Question: I am trying to calculate some values and adding them to another table.
So I have booking, treatment and invoice. the user books some treatments and then the booking session generates the invoice. I already iserted the invoice insert statements manually, just trying to populate the calculated values in accordance to the number of booking sessions. ps. the treatment price are in the treatment table.
'''
SQL> SELECT * FROM INVOICE;
INV_ID|INV_DATETIME |INV_SUBTOTAL|INV_DISCOUNT| INV_TOTAL
----------|------------------------------|------------|------------|-----------
100|14-NOV-12 09.40.06.918000 | $.00| $.00| $.00
101|18-MAR-12 10.03.00.000000 | $.00| $.00| $.00
102|18-MAR-12 10.15.00.000000 | $.00| $.00| $.00
103|18-MAR-12 10.55.00.000000 | $.00| $.00| $.00
104|18-MAR-12 10.38.00.000000 | $.00| $.00| $.00
105|12-JUN-12 15.15.00.000000 | $.00| $.00| $.00
106|06-AUG-12 12.13.00.000000 | $.00| $.00| $.00
107|04-MAY-12 09.15.00.000000 | $.00| $.00| $.00
108|29-NOV-12 13.16.00.000000 | $.00| $.00| $.00
109|18-MAR-12 10.37.00.000000 | $.00| $.00| $.00
110|21-MAR-12 11.26.00.000000 | $.00| $.00| $.00
111|24-APR-12 11.16.00.000000 | $.00| $.00| $.00
112|12-MAY-12 10.27.00.000000 | $.00| $.00| $.00
113|21-MAY-12 13.33.00.000000 | $.00| $.00| $.00
114|18-JAN-12 12.17.00.000000 | $.00| $.00| $.00
115|20-JUN-12 11.18.00.000000 | $.00| $.00| $.00
116|09-JUN-12 10.14.00.000000 | $.00| $.00| $.00
'''
So i am using the following sql query to calculate the subtotal price for an invoice as many booking sessions can be booked at once, these will appear in the same invoice *..1
'''
SQL> COLUMN total FORMAT $99,999.99
SQL> SELECT IV.INV_ID, SUM(TR.TR_PRICE) as Total
2 FROM BOOKING_SESSION BS, TREATMENT TR, INVOICE IV
3 WHERE BS.INV_ID = IV.INV_ID
4 AND BS.BK_TREATMENT = TR.TR_ID
5 GROUP BY IV.INV_ID
6 ORDER BY BS.INV_ID ASC;
INV_ID| TOTAL
----------|-----------
100| $605.00
101| $45.00
102| $70.00
103| $65.00
104| $50.00
105| $25.00
106| $25.00
107| $25.00
108| $25.00
109| $50.00
110| $25.00
111| $50.00
112| $15.00
113| $15.00
114| $25.00
115| $25.00
116| $25.00
'''
Now i want to grab each value and add it to the 'INV_SUBTOTAL'
I tried doing the following but doesnt seem to work.
'''
CREATE OR REPLACE TRIGGER INV_SUBTOTAL
BEFORE INSERT OR UPDATE ON BOOKING_SESSION
FOR EACH ROW
BEGIN
SELECT
(SELECT SUM(TR.TR_PRICE) FROM BOOKING_SESSION BS, TREATMENT TR, INVOICE IV WHERE BS.INV_ID = IV.INV_ID AND BS.BK_TREATMENT = TR.TR_ID)
INTO :NEW.INV_SUBTOTAL
FROM DUAL;
END;
/
'''
Warning: Trigger created with compilation errors.
'''
SQL> SHOW ERROR
Errors for TRIGGER INV_SUBTOTAL:
LINE/COL|ERROR
--------|-----------------------------------------------------------------
4/12 |PLS-00049: bad bind variable 'NEW.INV_SUBTOTAL'
SQL>
'''
Perhaps i am doing it wrong T_T
Here is the data for relating tables;
'''
SQL> select * from treatment;
TR_ID|TR_NAME |TR_SPECIALIST| TR_PRICE
----------|--------------------|-------------|-----------
1|Hair removal | 1| $25.00
2|Hair styling | 1| $50.00
3|Nails | 1| $15.00
4|Botox | 1| $30.00
5|Make up | 5| $35.00
6|Reflexology | 3| $25.00
7|Massage therapy | 3| $25.00
8|Facial care | 4| $25.00
9|Weight loss | 2| $40.00
10|Consultation | 2| $20.00
10 rows selected.
SQL> select * from booking_session
2 where inv_id > 100;
BK_ID|BK_DATE | BK_BOOKER|BK_CUSTOMER|BK_TREATMENT|START_SESSION |END_SESSION |STAFFAPPOINTED| BK_ROOM| INV_ID
----------|------------------------------|----------|-----------|------------|------------------------------|------------------------------|--------------|----------|----------
4|18-MAR-12 10.35.00.000000 | 1| 4| 10|20-MAR-12 12.00.00.000000 |20-MAR-12 13.00.00.000000 | 1| 4| 109
5|18-MAR-12 10.36.00.000000 | 1| 4| 4|21-MAR-12 11.00.00.000000 |20-MAR-12 12.00.00.000000 | 1| 5| 109
6|18-MAR-12 10.50.00.000000 | 5| 5| 2|20-MAR-12 11.00.00.000000 |20-MAR-12 12.00.00.000000 | 5| 6| 103
11|18-MAR-12 10.09.00.000000 | 10| 10| 10|20-MAR-12 11.00.00.000000 |20-MAR-12 12.00.00.000000 | 10| 10| 102
12|18-MAR-12 10.12.00.000000 | 10| 10| 6|22-MAR-12 11.00.00.000000 |22-MAR-12 12.00.00.000000 | 11| 11| 102
16|18-MAR-12 10.00.00.000000 | 15| 14| 10|20-MAR-12 11.00.00.000000 |20-MAR-12 12.00.00.000000 | 15| 14| 101
17|18-MAR-12 10.02.00.000000 | 15| 14| 7|20-MAR-12 12.00.00.000000 |20-MAR-12 13.00.00.000000 | 16| 15| 101
31|21-MAR-12 11.25.00.000000 | 1| 4| 1|24-MAR-12 11.00.00.000000 |24-MAR-12 12.00.00.000000 | 2| 1| 110
32|24-APR-12 11.15.00.000000 | 1| 4| 2|26-APR-12 12.00.00.000000 |26-APR-12 13.00.00.000000 | 3| 2| 111
33|12-MAY-12 10.25.00.000000 | 1| 4| 3|21-MAY-12 13.00.00.000000 |21-MAY-12 14.00.00.000000 | 4| 3| 112
34|21-MAY-12 13.32.00.000000 | 1| 4| 3|26-MAY-12 15.00.00.000000 |26-MAY-12 16.00.00.000000 | 4| 3| 113
35|18-JAN-12 12.14.00.000000 | 1| 4| 6|21-JAN-12 11.00.00.000000 |21-JAN-12 12.00.00.000000 | 17| 5| 114
36|20-JUN-12 11.16.00.000000 | 1| 4| 7|25-JUN-12 11.00.00.000000 |25-JUN-12 12.00.00.000000 | 22| 5| 115
37|09-JUN-12 10.12.00.000000 | 1| 4| 8|11-JUL-12 11.00.00.000000 |11-JUL-12 12.00.00.000000 | 24| 5| 116
20|18-MAR-12 10.30.00.000000 | 15| 17| 7|20-MAR-12 09.00.00.000000 |20-MAR-12 10.00.00.000000 | 16| 17| 104
39|18-MAR-12 10.35.00.000000 | 1| 17| 8|25-MAR-12 13.00.00.000000 |25-MAR-12 14.00.00.000000 | 24| 5| 104
40|12-JUN-12 15.11.00.000000 | 1| 17| 8|11-JUL-12 11.00.00.000000 |11-JUL-12 12.00.00.000000 | 24| 5| 105
41|06-AUG-12 12.13.00.000000 | 1| 17| 8|11-AUG-12 11.00.00.000000 |11-AUG-12 12.00.00.000000 | 24| 5| 106
42|04-MAY-12 09.15.00.000000 | 1| 17| 8|28-JUN-12 11.00.00.000000 |28-JUN-12 12.00.00.000000 | 24| 5| 107
43|29-NOV-12 13.16.00.000000 | 1| 17| 8|01-DEC-12 11.00.00.000000 |01-DEC-12 12.00.00.000000 | 24| 5| 108
44|18-MAR-12 10.53.00.000000 | 5| 5| 3|20-MAR-12 13.00.00.000000 |20-MAR-12 14.00.00.000000 | 6| 7| 103
38|18-MAR-12 10.13.00.000000 | 1| 10| 8|25-MAR-12 12.00.00.000000 |25-MAR-12 13.00.00.000000 | 24| 5| 102
'''
Here is the bit of the ERD related to this question.

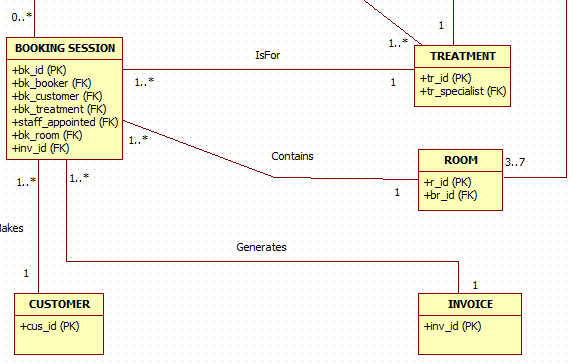
Answer: If the goal is to update the 'INV_SUBTOTAL' column in 'INVOICE' for a particular 'INV_ID' with the 'TOTAL' that is computed in the second query, you would need an 'UPDATE' statement. My guess (since I don't know what the 'TREATMENT' or 'BOOKING_SESSION' tables look like or what data they contain) is that you want a correlated update that looks something like
'''
UPDATE invoice inv
SET inv_subtotal = (SELECT SUM(tr.tr_price)
FROM treatment tr,
booking_session bs
WHERE bs.inv_id = inv.inv_id
AND bs.bk_treatment = tr.tr_id)
'''
A trigger on 'BOOKING_SESSION' won't do anything unless you actually update (or insert into) the 'BOOKING_SESSION' table. A row-level trigger on 'BOOKING_SESSION' also cannot, in general, query the 'BOOKING_SESSION' table without generating a <URL> that we discussed in one of your questions a couple of days ago. And the ':new' record in a trigger is based on the table the trigger is defined on-- you can only reference columns that are part of the 'BOOKING_SESSION' table. You can't reference ':new.inv_subtotal' unless 'INV_SUBTOTAL' is a column in the table you've defined the trigger on.
In the real world, there would also be a serious denormalization problem here. Storing aggregated data separately from the row-level data violates basic normalization and will almost certainly lead to data quality issues where the aggregate data doesn't match the lower-level data that is stored in the 'TREATMENT' table. Since this is just a homework assignment, perhaps your professor wants you to ignore that issue but it's something you'd want to be very sensitive to in the real world.